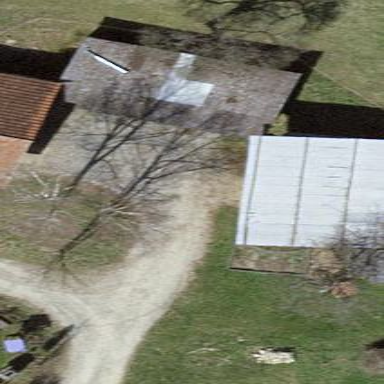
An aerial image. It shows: Building with gabled roof.